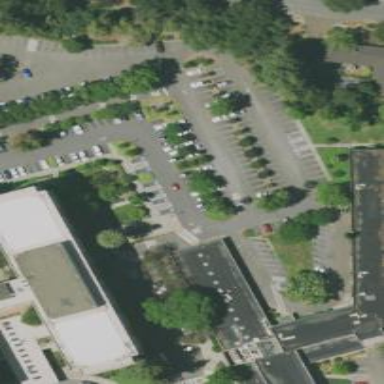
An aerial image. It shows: Parking space.